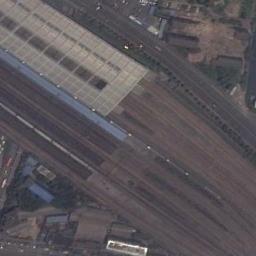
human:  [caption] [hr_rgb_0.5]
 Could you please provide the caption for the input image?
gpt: Several buildings are beside the railway station .

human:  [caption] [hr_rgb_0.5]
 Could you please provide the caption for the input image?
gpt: A well-equipped railway station in a good suburb .

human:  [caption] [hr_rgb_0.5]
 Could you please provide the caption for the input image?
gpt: The railway station has lots of railways, A big building and a blue makeshift house .

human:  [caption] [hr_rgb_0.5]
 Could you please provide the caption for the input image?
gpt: The railway station is on the bare land next to some buildings .

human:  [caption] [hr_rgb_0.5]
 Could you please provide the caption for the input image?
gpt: There are some buildings beside the railway station .